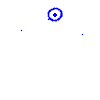
Particle: proton